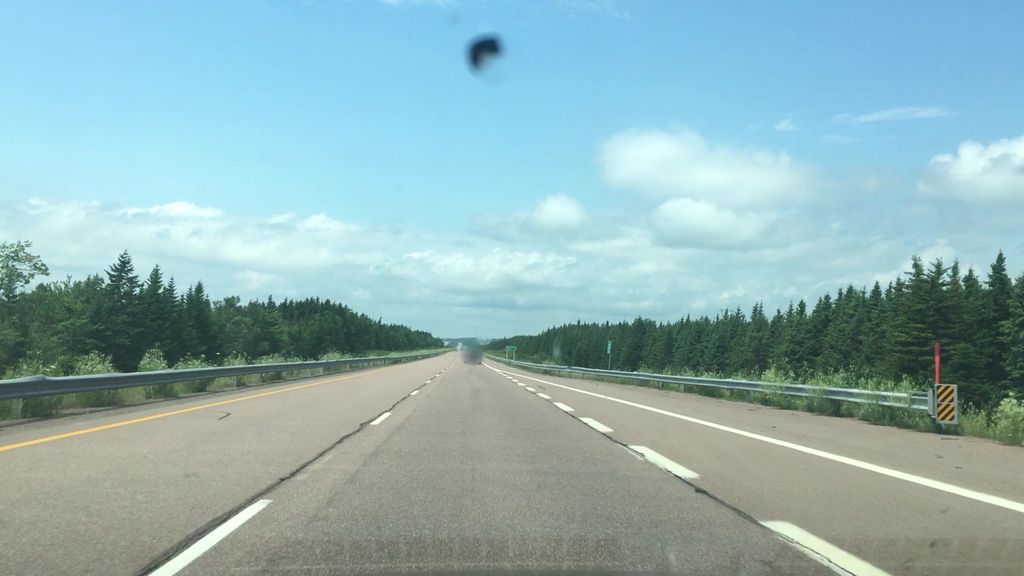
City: charlottetown